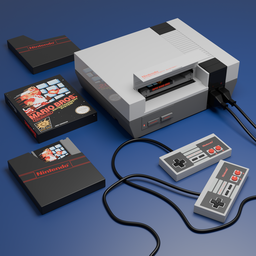
Label: electronics